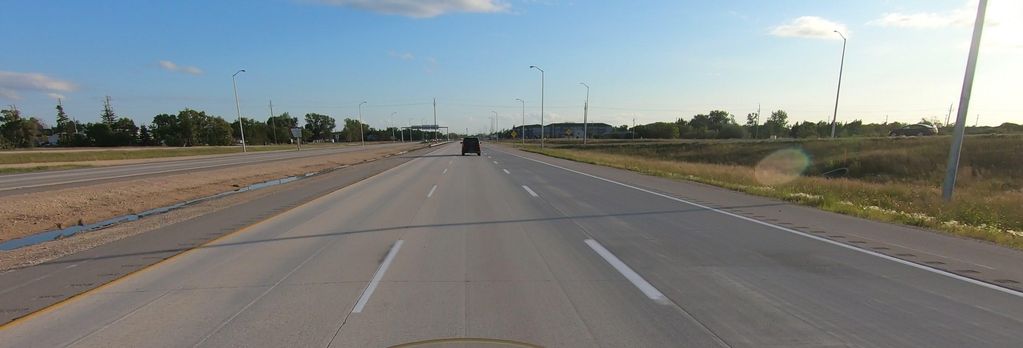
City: winnipeg